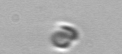
Label: nanoplankton_mix